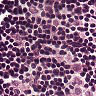
Metastatic tissue present: no